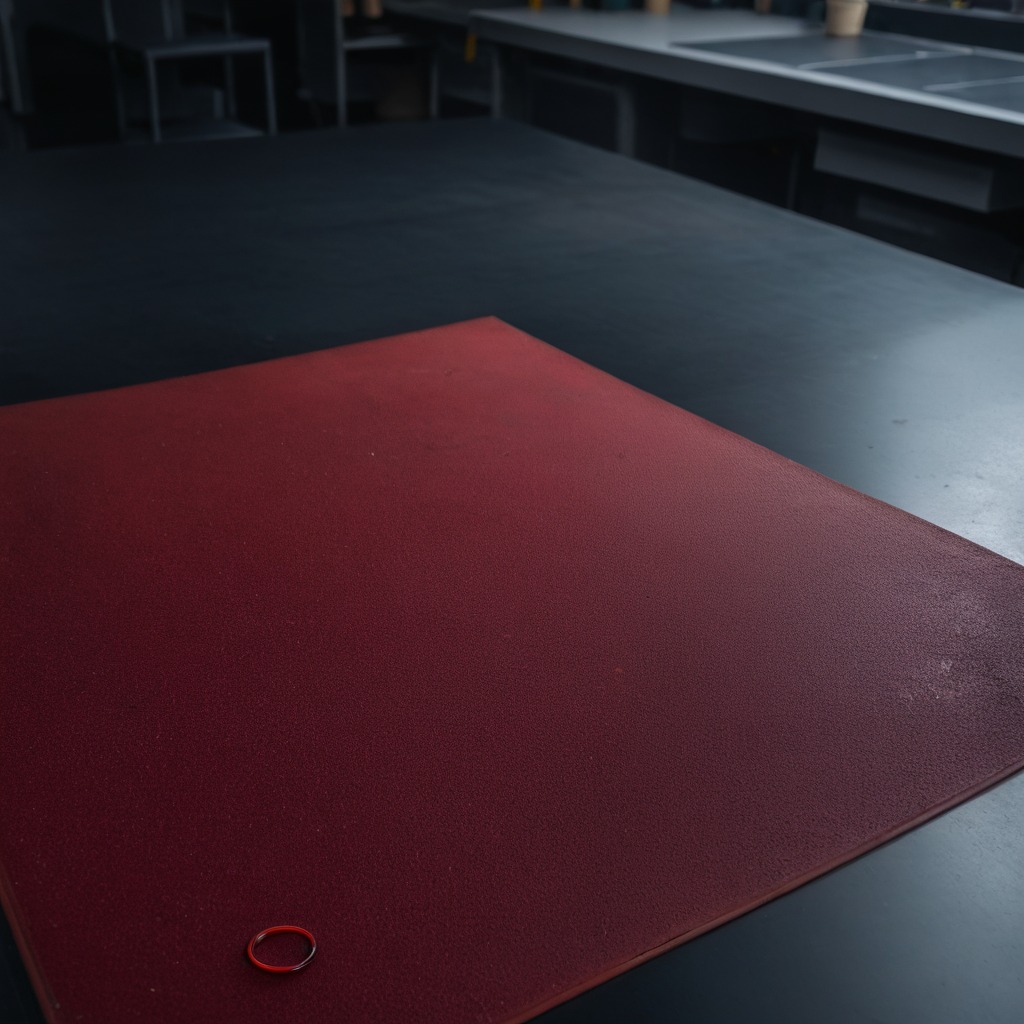
A rubber O-ring lying on a clean granite tabletop